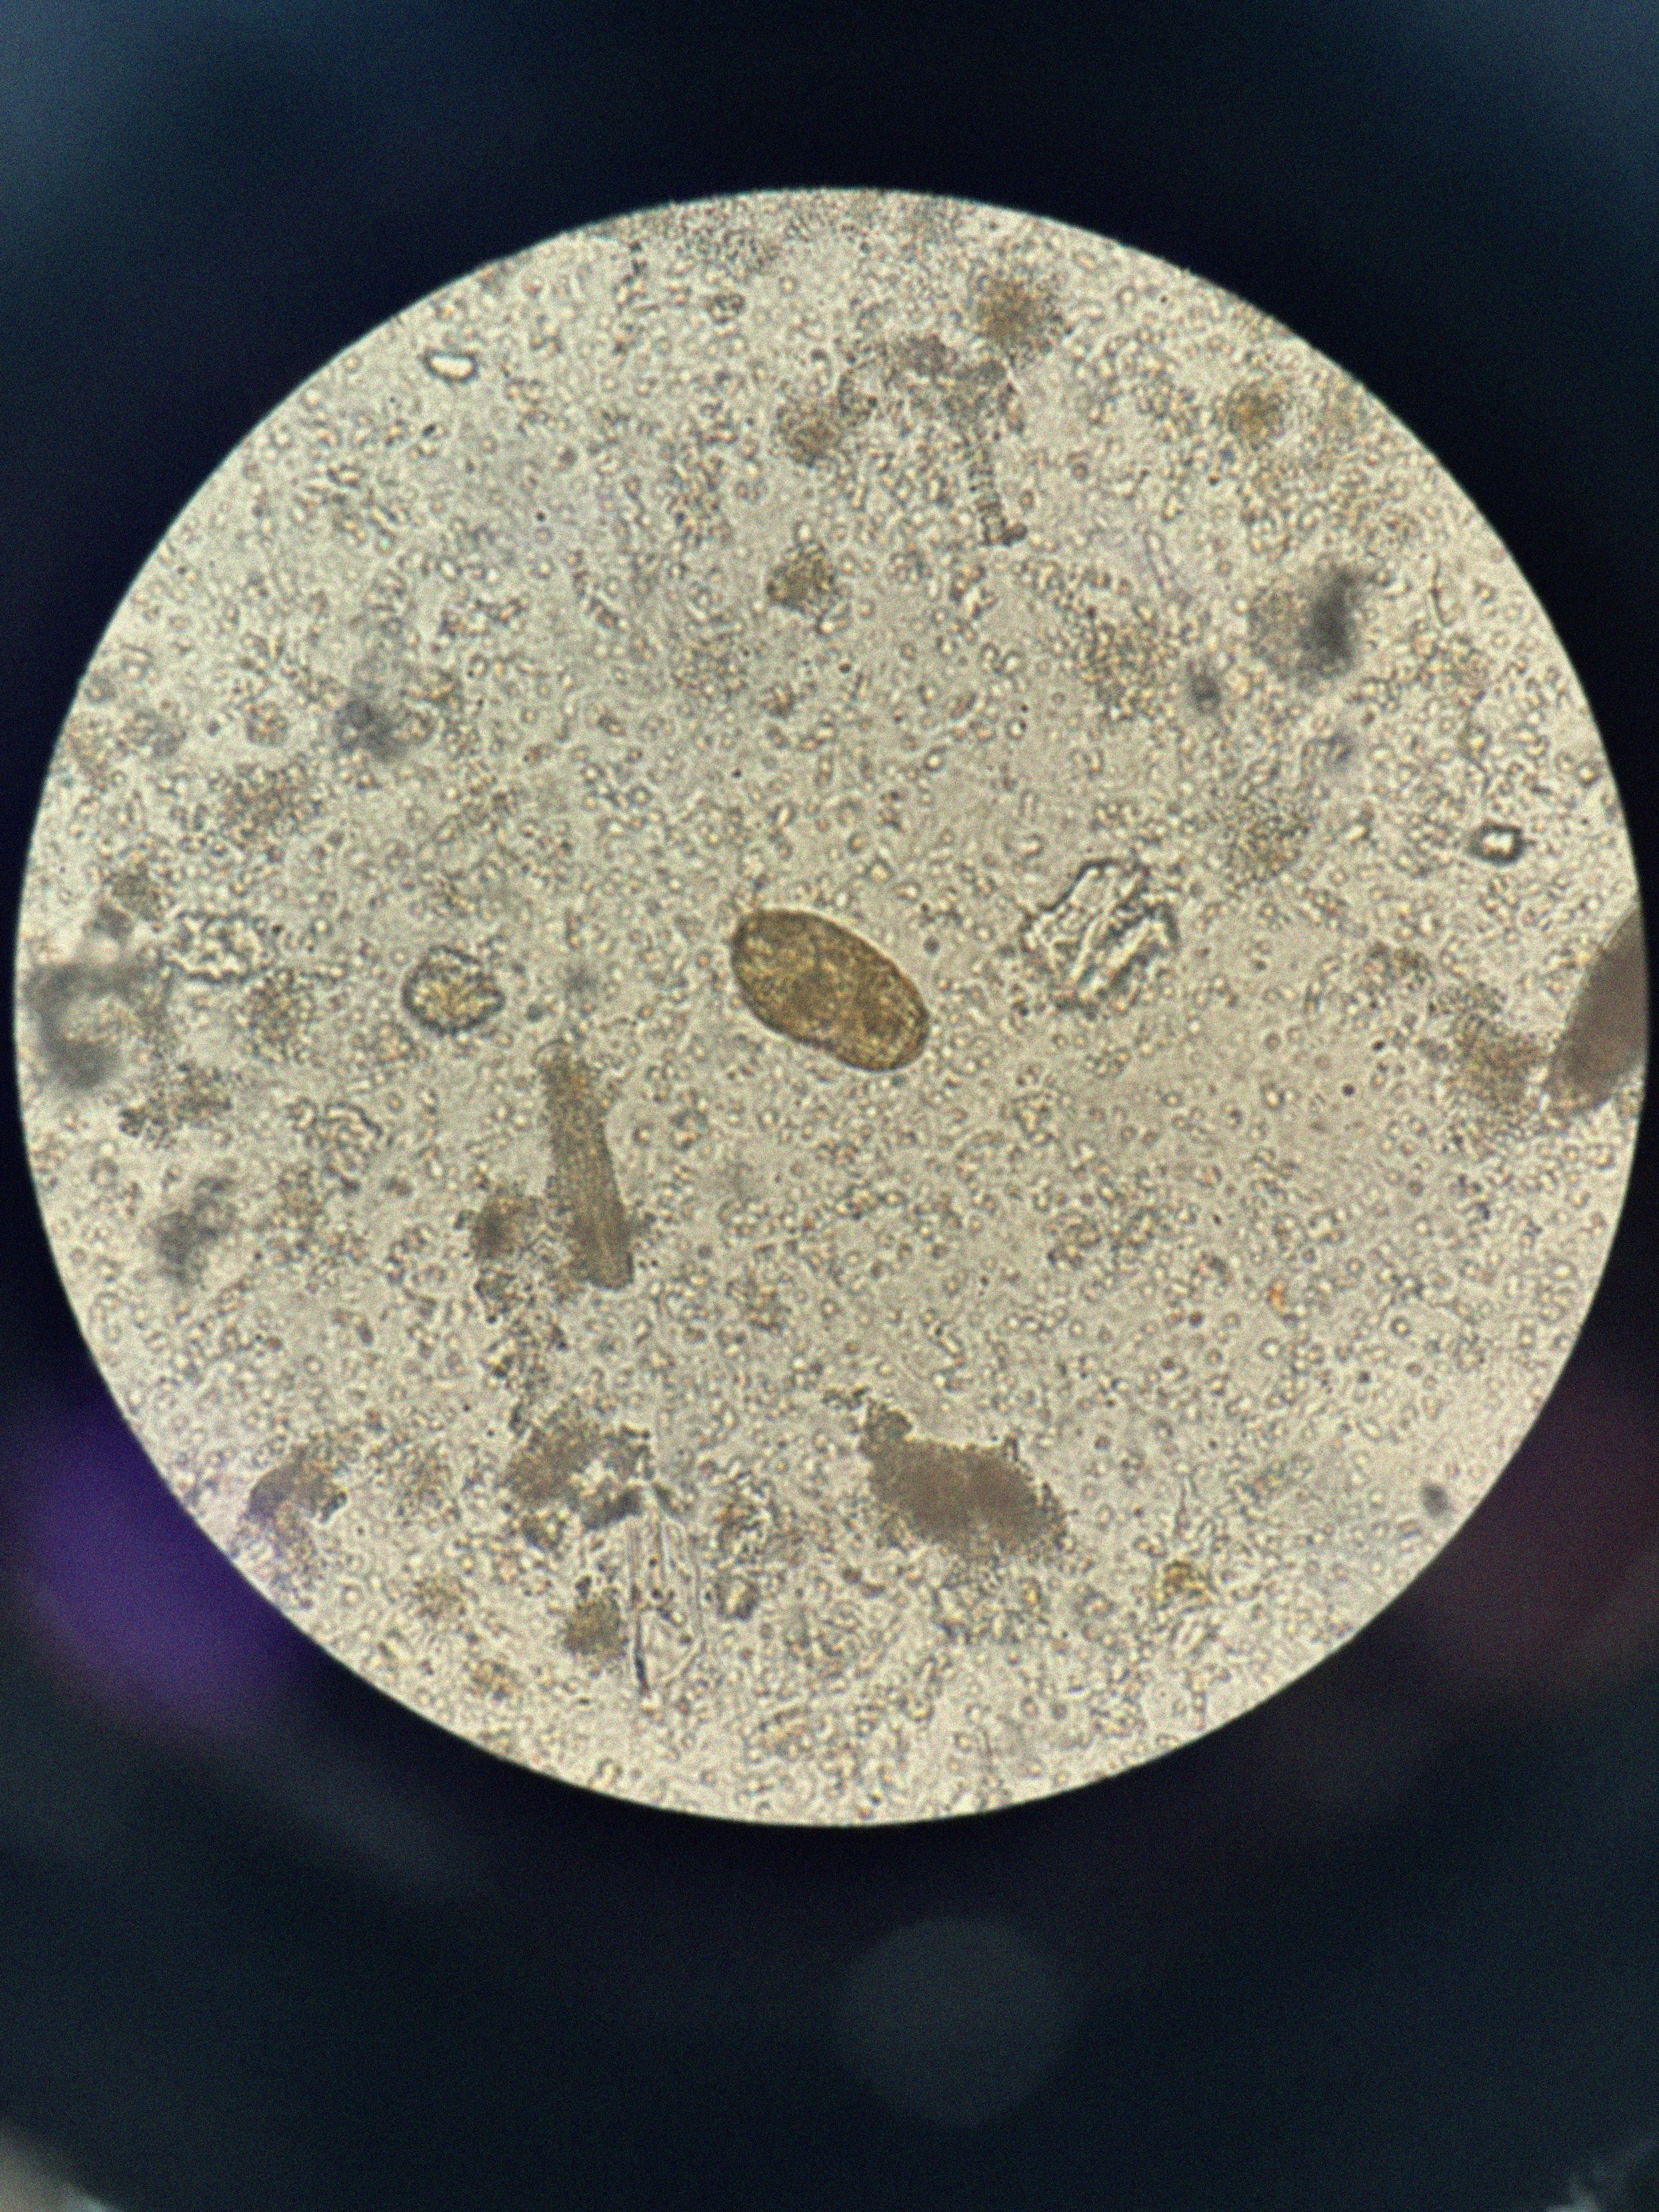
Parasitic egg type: Paragonimus spp